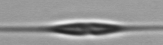
Label: Cylindrotheca